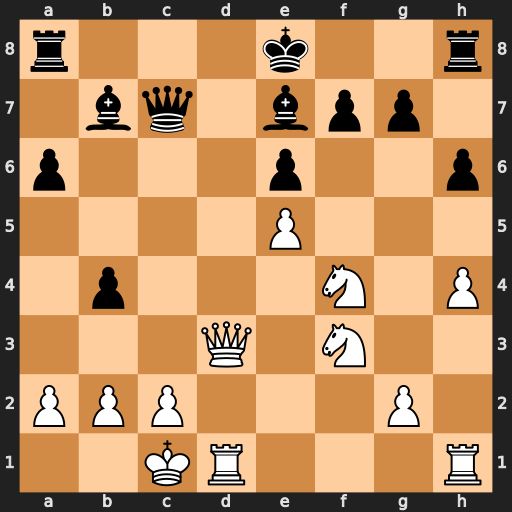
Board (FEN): r3k2r/1bq1bpp1/p3p2p/4P3/1p3N1P/3Q1N2/PPP3P1/2KR3R
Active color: w
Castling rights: kq
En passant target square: -
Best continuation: Nxe6 fxe6 Qg6+